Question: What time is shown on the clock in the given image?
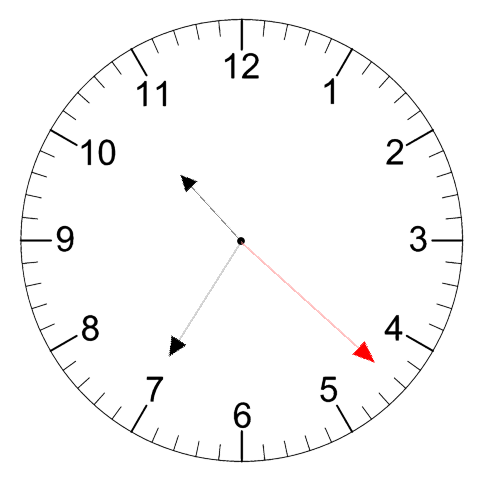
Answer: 10:35:22